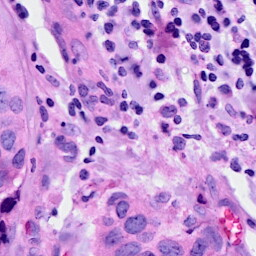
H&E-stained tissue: Breast